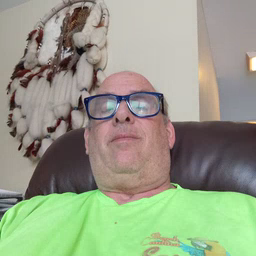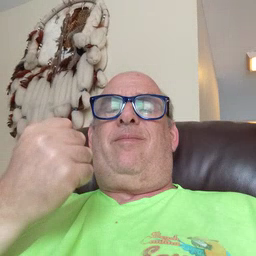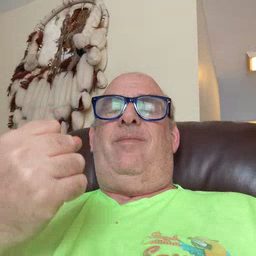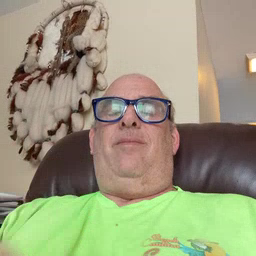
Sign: many